Field crop: tomato
Growth stage: 1
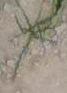
Species: cyperus